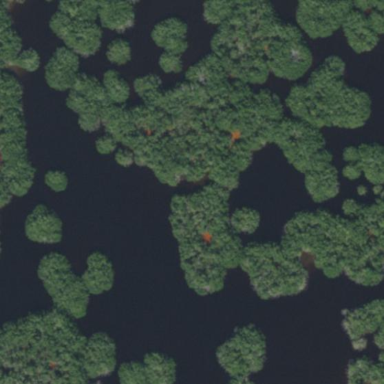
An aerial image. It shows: Rich mangrove swamp wetland filled with Mangrove plants.